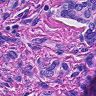
Metastatic tissue present: yes